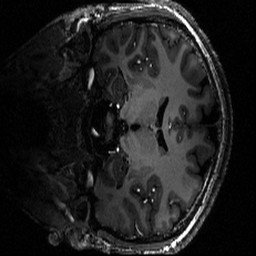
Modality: T1w
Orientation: coronal
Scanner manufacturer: siemens
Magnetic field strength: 6.98 T
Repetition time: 2.5 s
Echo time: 0.00287 s